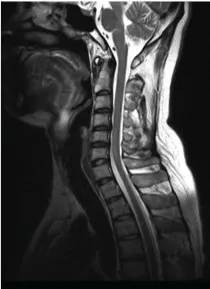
Spinal cord MRI showed T2-hypertense lesions at C5-6.
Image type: radiology (mri)